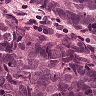
Metastatic tissue present: yes